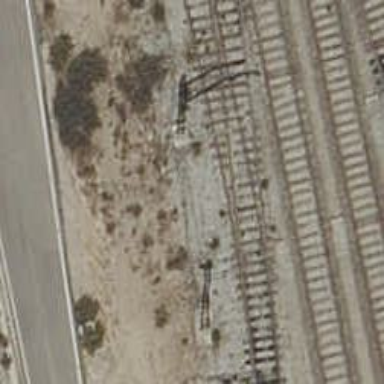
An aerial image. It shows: Rail yard with electrified contact lines for the railway.